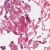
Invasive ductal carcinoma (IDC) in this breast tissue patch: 0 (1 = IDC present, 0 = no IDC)